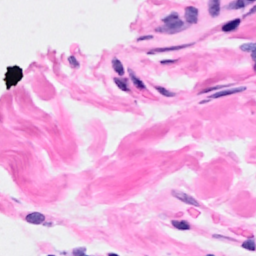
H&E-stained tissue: Breast